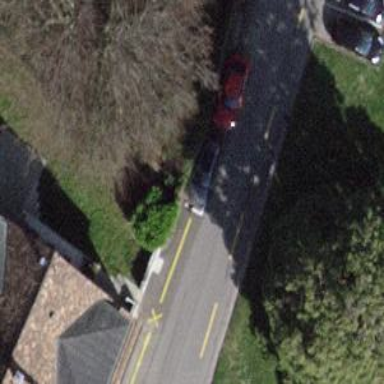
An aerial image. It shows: Residential road with opposite lane cycleway.